Interaction volume radius: 5 \u00c5
Interaction volume height: 20 \u00c5
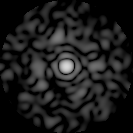
Disorder parameter: 0.8265